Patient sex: F
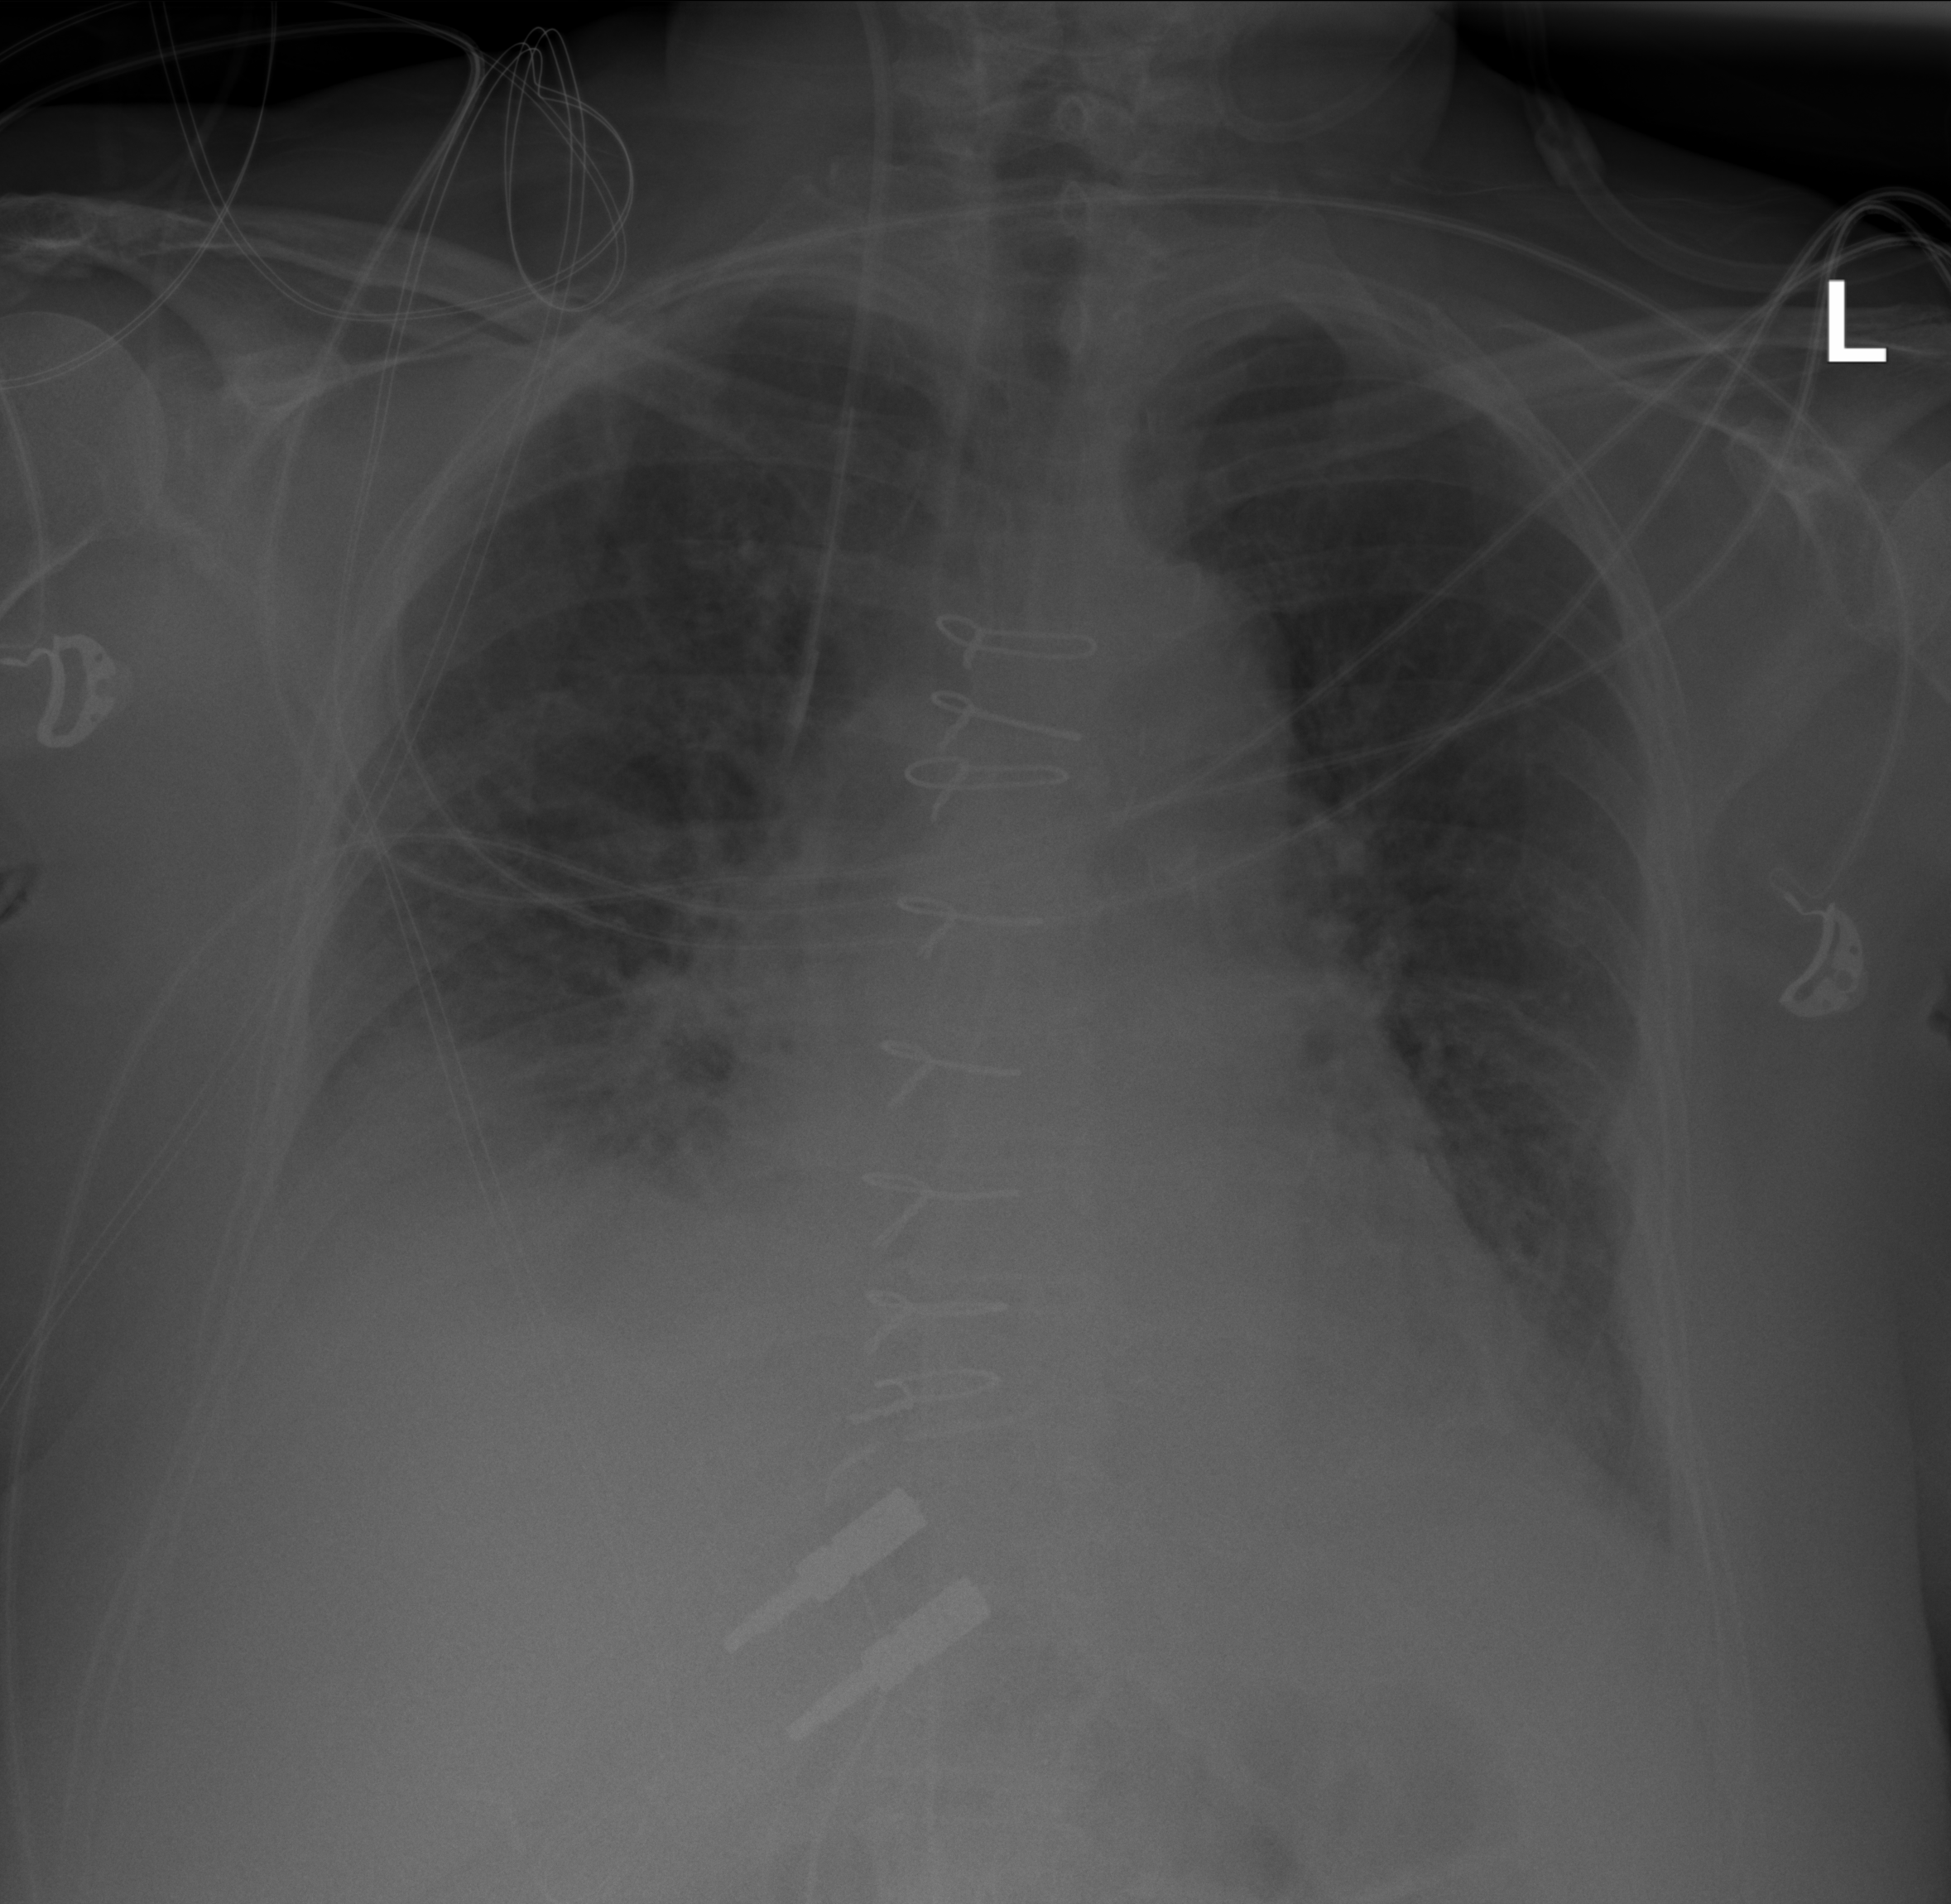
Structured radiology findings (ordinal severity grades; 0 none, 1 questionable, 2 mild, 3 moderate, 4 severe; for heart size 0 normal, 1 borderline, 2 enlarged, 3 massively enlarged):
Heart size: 2
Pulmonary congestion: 2
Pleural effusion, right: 3
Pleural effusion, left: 2
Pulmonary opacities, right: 2
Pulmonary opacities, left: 2
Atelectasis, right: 2
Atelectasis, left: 2